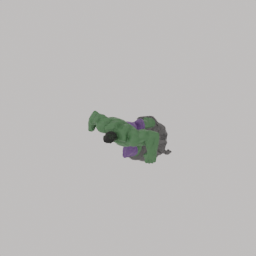
Label: people